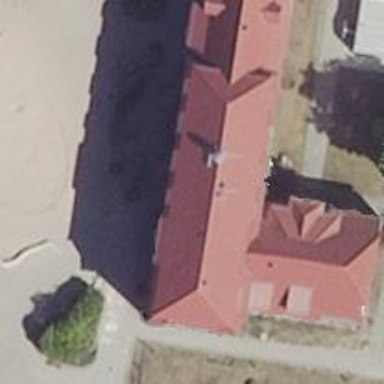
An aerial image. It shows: Kindergarten.